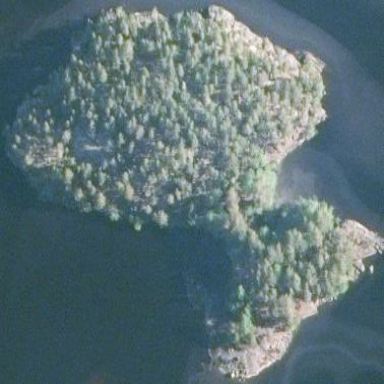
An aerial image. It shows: Islet surrounded by woodland.